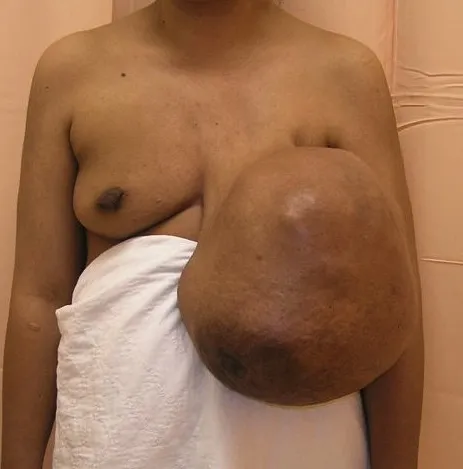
Anterior view of the breast tumor on presentation to our clinic.
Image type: medical_photograph (other_medical_photograph)